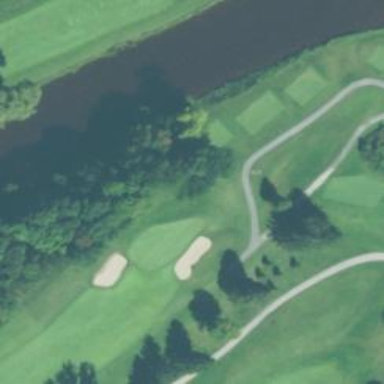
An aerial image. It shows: Service road used as golf cart path.